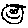
Label: smiley face